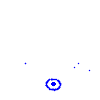
Particle: electron